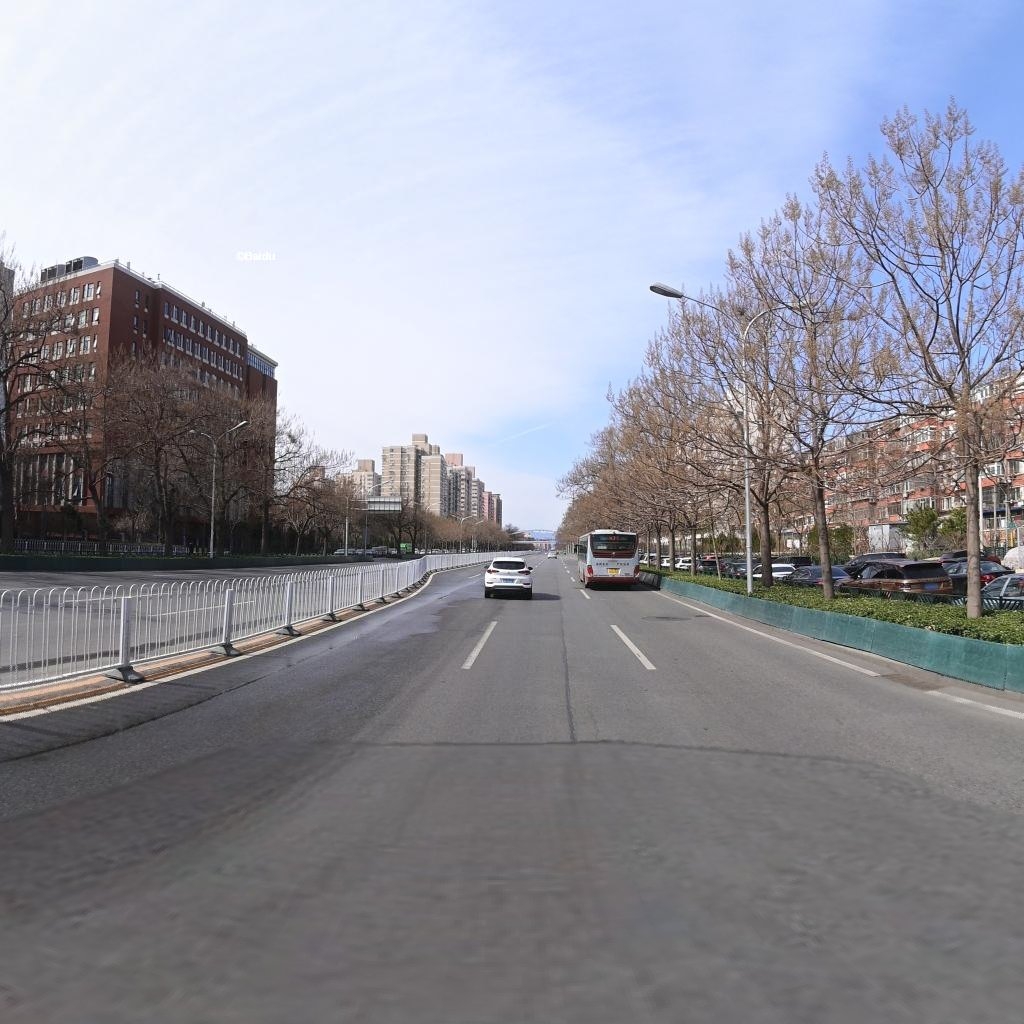
Region: Haidian
Road damage annotations: longitudinal patch